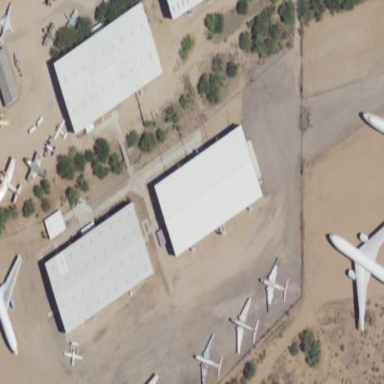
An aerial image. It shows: Building that is hangar at the airport.